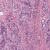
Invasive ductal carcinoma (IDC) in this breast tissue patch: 1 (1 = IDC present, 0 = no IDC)